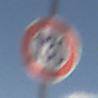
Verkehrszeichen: Geschwindigkeit130
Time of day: Midday
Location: Outdoor (Nature)
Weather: Clear
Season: NotSpecified
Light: Natural